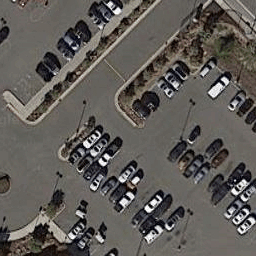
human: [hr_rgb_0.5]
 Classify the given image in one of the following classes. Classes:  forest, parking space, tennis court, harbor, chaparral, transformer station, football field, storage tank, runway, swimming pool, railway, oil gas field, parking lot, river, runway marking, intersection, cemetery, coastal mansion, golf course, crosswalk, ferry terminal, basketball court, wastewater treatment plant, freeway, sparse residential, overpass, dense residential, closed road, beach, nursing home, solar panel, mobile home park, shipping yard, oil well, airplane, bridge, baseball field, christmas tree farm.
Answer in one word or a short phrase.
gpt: parking lot